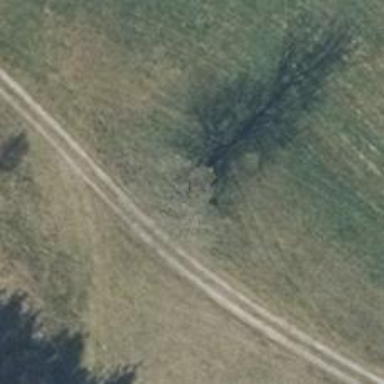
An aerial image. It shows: Deciduous tree with broadleaved leaves.